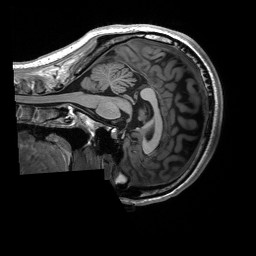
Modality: T1w
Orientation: sagittal
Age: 21
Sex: female
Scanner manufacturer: siemens
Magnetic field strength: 3 T
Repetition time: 2.53 s
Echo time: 0.00227 s